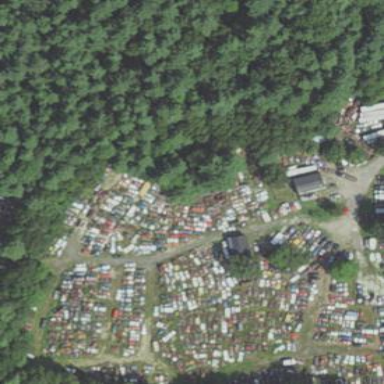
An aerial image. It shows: Scrap yard situated in industrial area.